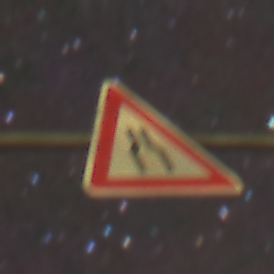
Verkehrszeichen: VerengteFahrbahn
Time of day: Night
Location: Outdoor (Suburban)
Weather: Clear
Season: NotSpecified
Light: Artificial